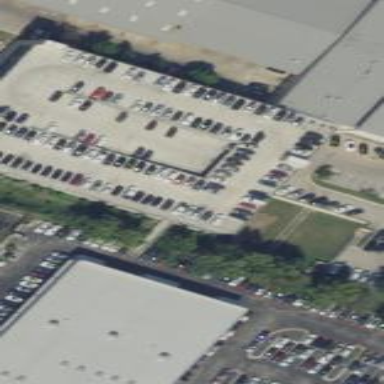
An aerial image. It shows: Building with parking facility.